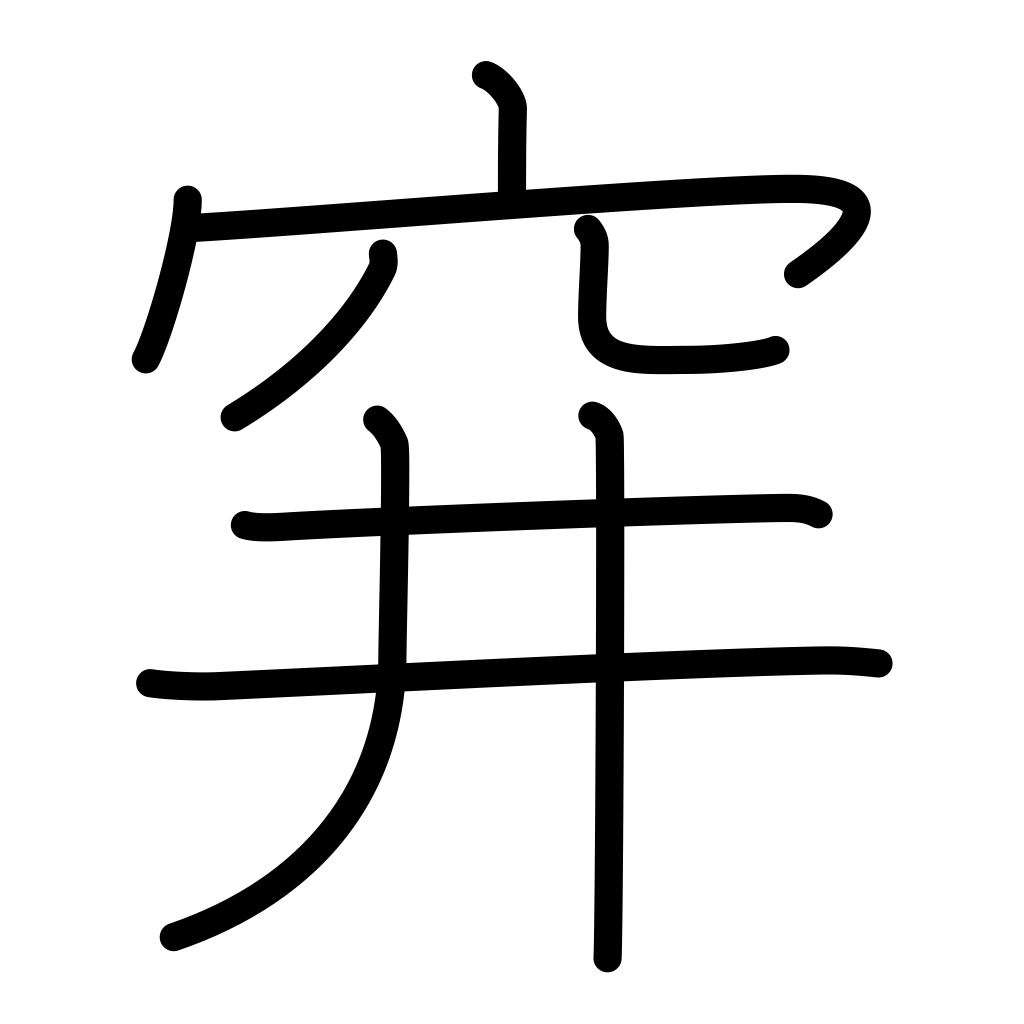
Meaning: sunken trap